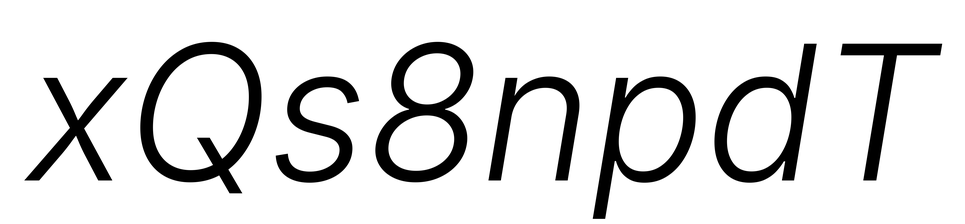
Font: Inter-Italic_Light_Italic